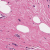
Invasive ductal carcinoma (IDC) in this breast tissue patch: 0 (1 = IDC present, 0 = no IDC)